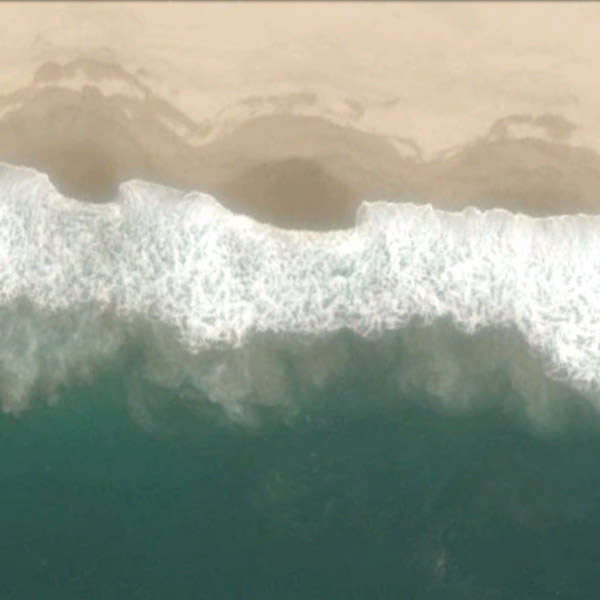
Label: Beach